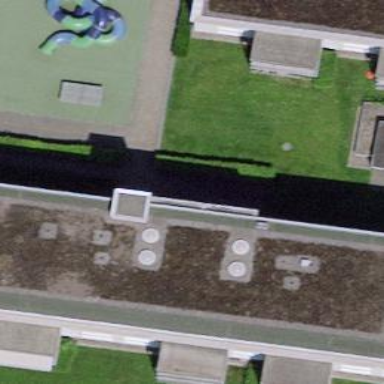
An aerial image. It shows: Image showing building with apartments.